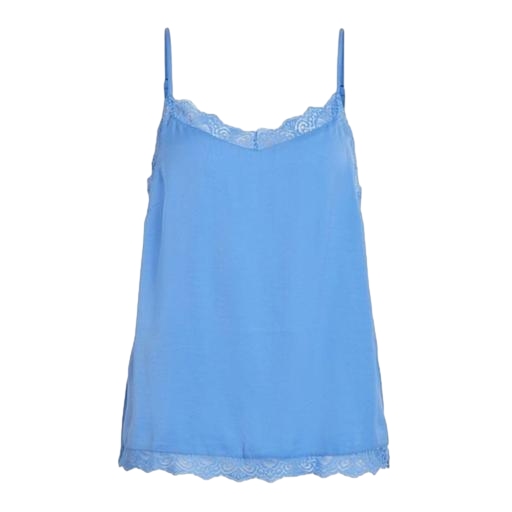
blue lace-insert vest, blue lace insert tank top, blue lace tank top, white background